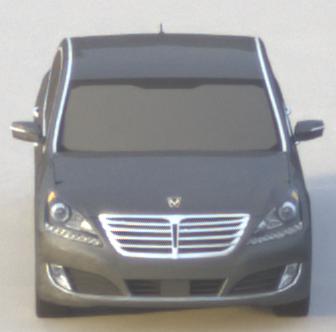
Make: Hyundai
Model: Equus
Detailed model: Gen. 2 VI
Model produced from: 2009
Model produced until: 2016
Doors: 4
Color: gray
Road condition: dry road
Daytime: sunrise or sunset
Contrast: low contrast